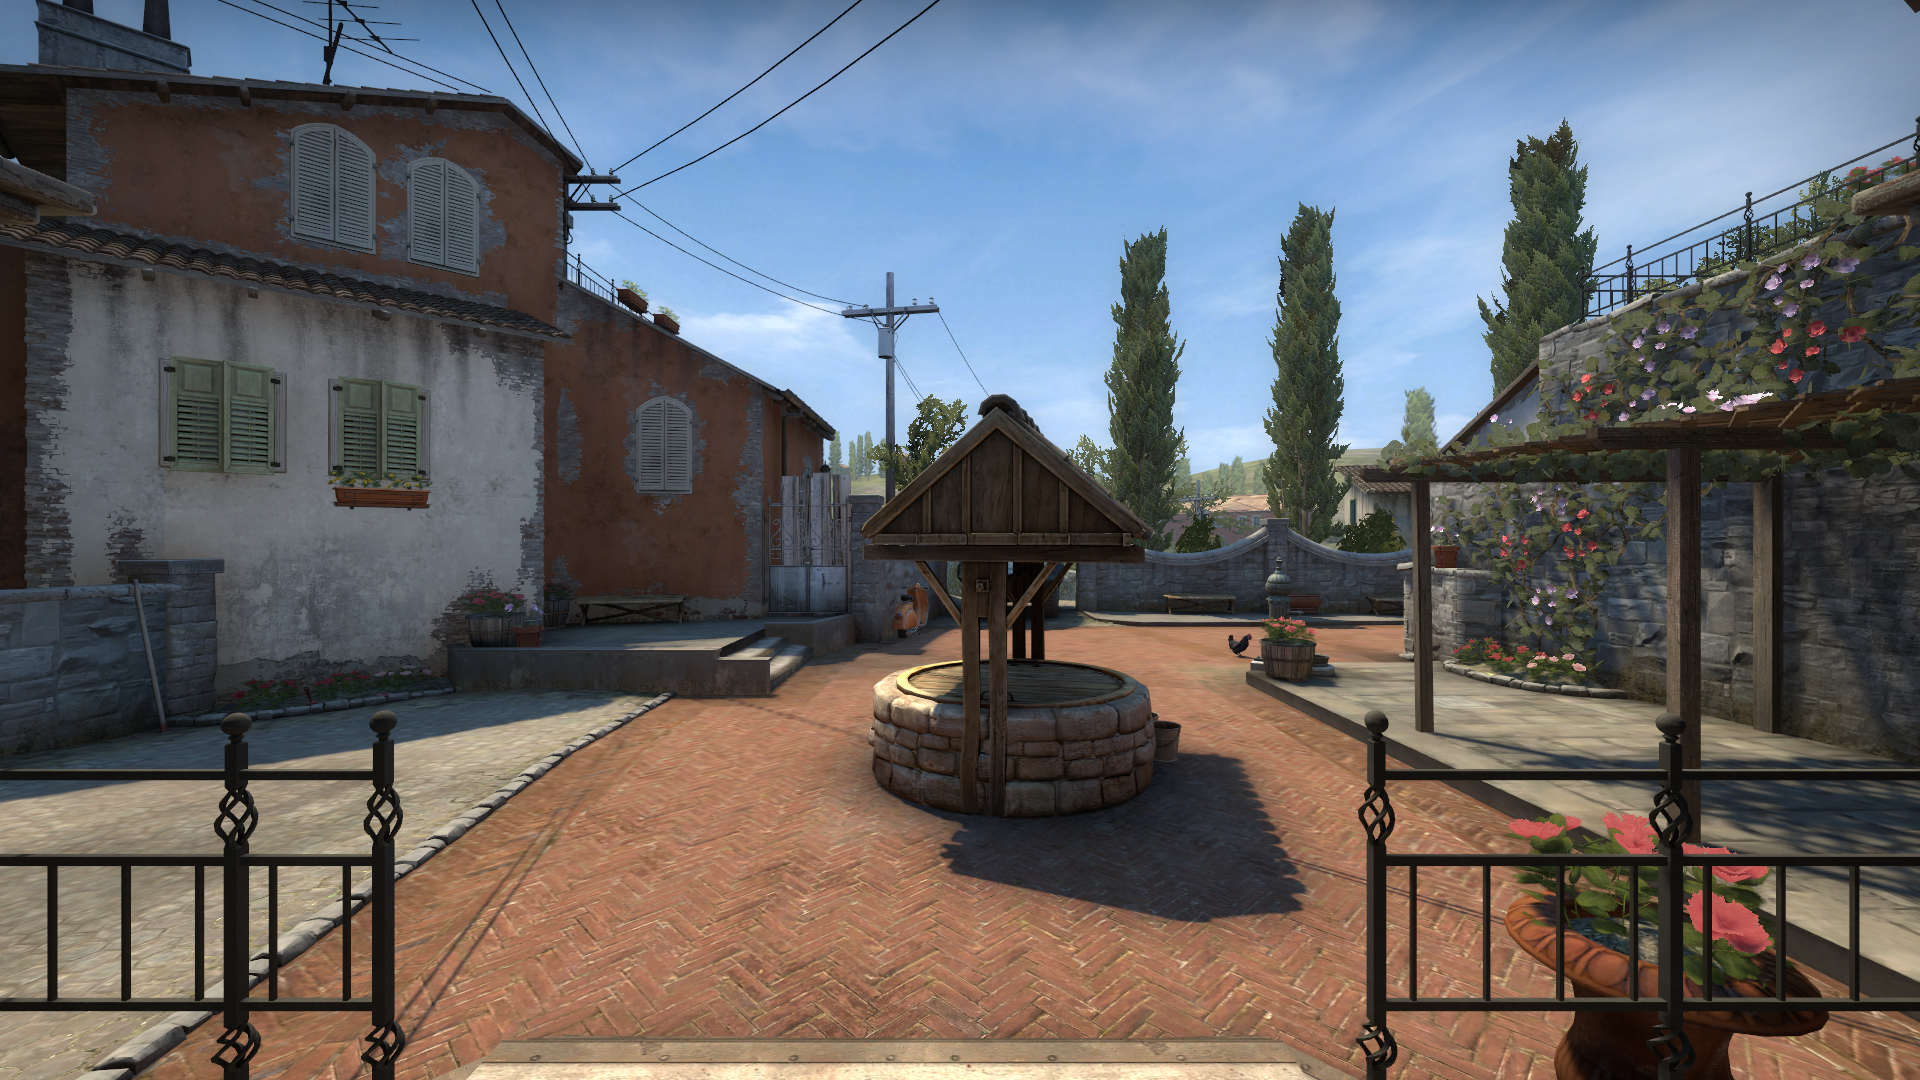
Map: de_inferno